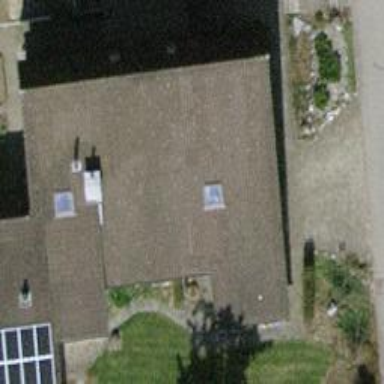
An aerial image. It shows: Flat-roofed building.